Field crop: maize
Growth stage: 1
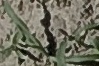
Species: sorghum